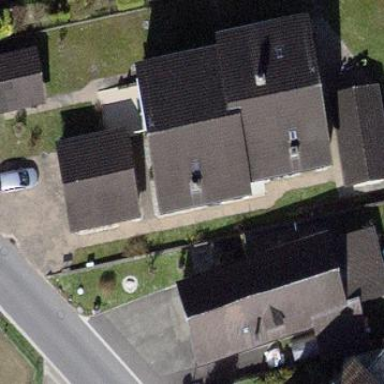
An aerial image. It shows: Terrace building.